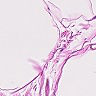
Metastatic tissue present: no